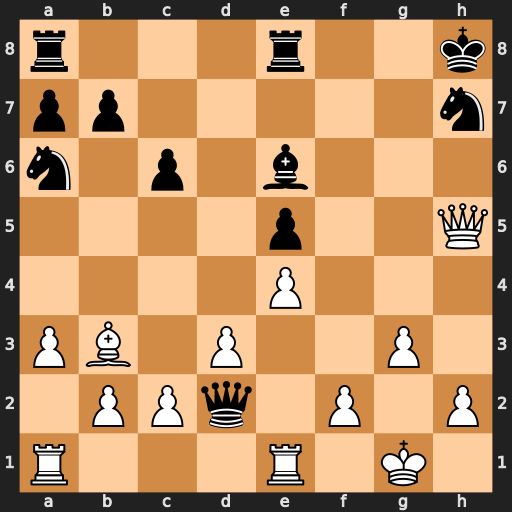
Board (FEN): r3r2k/pp5n/n1p1b3/4p2Q/4P3/PB1P2P1/1PPq1P1P/R3R1K1
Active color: w
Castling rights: -
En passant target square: -
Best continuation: Qxe5+ Kg8 Bxe6+ Rxe6 Qxe6+